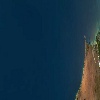
Label: water